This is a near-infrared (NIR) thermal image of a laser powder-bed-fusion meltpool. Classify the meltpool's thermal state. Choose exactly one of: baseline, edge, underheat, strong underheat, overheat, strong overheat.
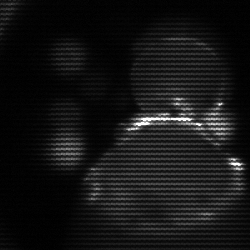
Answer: edge